四年级 · 代数
菲菲将 $32 \times(\square-25)$ 错看成 $32 \times \square-25$, 这样比正确的得数多 ( ) 。
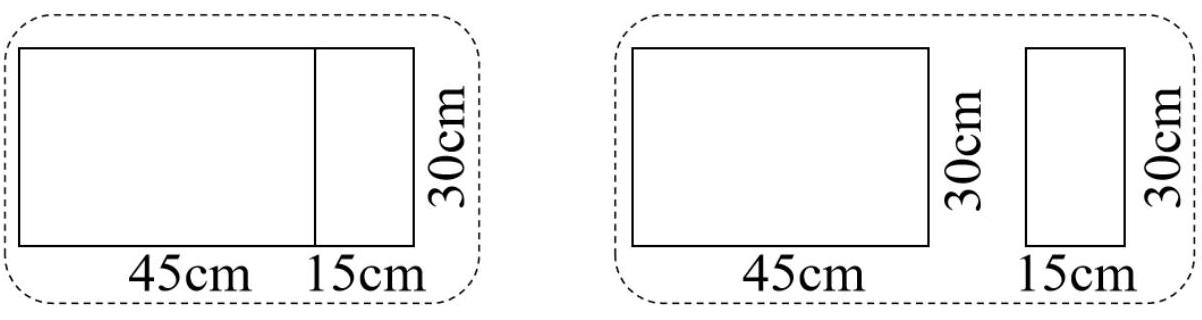
答案: 775